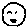
Label: smiley face